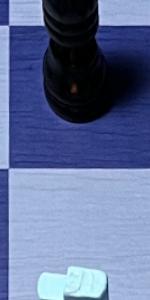
Label: Empty